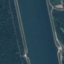
Land use / land cover: River